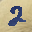
Label: 2